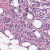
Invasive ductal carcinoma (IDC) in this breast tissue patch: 1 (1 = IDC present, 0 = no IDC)